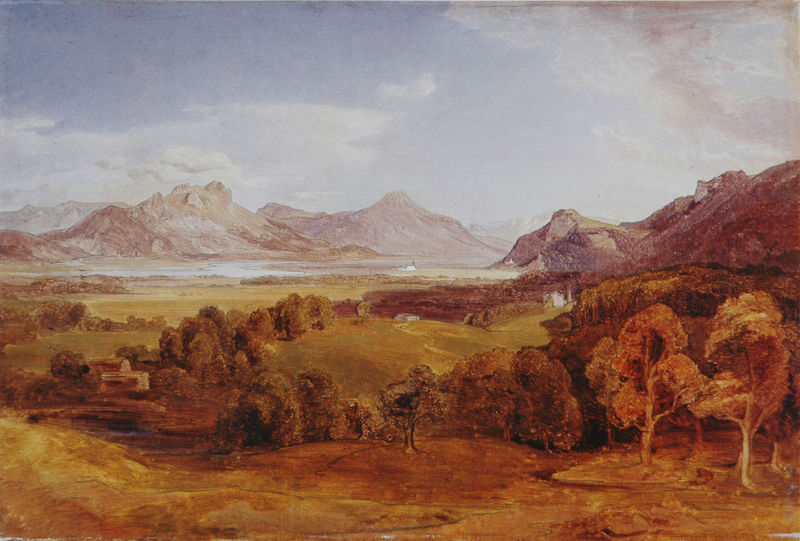
Titel: Inntal bei Brannenburg
Künstler: Carl Rottmann
Standort: Leipzig
Institution: Museum der Bildenden Künste
Schlagwörter: baum, berg, blau, blätter, dunkel, felsen, gemälde, himmel, laub, schatten, wasser, weiß, wolken, aquarell, baumstämme, bäume, fluss, gelb, grün, landschaft, ocker, see, braun, grau, hell, licht, orange, gebäude, gras, haus, rasen, rot, schloss, weg, wiese, wolke, beige, malerei, stein, öl, bach, ebene, felder, horizont, häuser, hügel, kalt, natur, spiegelung, weite, einsam, gewässer, hütte, kirche, sonne, wege, wiesen, land, spitzen, krone, sanft, tal, wald, anhöhe, deutschland, ansicht, bogen, warm, berge, berghang, fels, gebirge, gipfel, leer, wüste, dorf, farbe, lila, violett, landschaftsmalerei, bauernhof, herbst, idylle, amerika, friedrich, romantik, lciht, baumkronen, menschenleer, weiden, vulkan, alpen, seen, bergspitze, wälder, laubbaum, kontraste, hügelig, gehöft, verblauung, usa, arkadien, bergsee, europa, kalt warm kontrast, romantil, farbperspektive, bergblick, berghänge, hofgut, warmtöne, arkadische landschaft, bäaume, arkadieche landschaft, auernhaus